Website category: movie
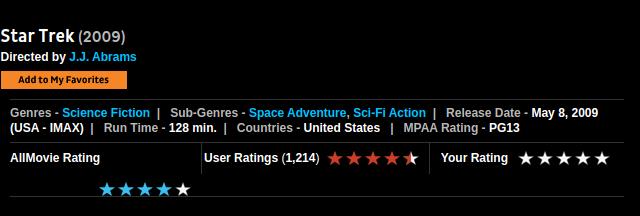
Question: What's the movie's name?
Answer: Star Trek

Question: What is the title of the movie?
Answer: Star Trek

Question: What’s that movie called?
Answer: Star Trek

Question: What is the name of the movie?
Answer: Star Trek

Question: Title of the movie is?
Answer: Star Trek

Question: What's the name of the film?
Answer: Star Trek

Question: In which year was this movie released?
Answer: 2009

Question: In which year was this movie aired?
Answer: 2009

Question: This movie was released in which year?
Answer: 2009

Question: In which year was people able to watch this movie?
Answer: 2009

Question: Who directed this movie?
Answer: J.J. Abrams

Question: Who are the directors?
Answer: J.J. Abrams

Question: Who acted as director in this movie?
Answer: J.J. Abrams

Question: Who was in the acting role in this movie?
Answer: J.J. Abrams

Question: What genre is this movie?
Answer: Science Fiction

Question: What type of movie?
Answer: Science Fiction

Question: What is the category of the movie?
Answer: Science Fiction

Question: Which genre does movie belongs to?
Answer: Science Fiction

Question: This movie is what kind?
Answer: Science Fiction

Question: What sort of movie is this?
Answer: Science Fiction

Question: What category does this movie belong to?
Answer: Science Fiction

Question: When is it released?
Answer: May 8, 2009 (USA - IMAX)

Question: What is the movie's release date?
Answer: May 8, 2009 (USA - IMAX)

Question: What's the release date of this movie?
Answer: May 8, 2009 (USA - IMAX)

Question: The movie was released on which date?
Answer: May 8, 2009 (USA - IMAX)

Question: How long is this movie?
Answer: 128 min.

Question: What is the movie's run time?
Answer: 128 min.

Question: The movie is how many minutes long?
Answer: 128 min.

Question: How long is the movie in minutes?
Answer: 128 min.

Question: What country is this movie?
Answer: United States

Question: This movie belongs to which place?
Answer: United States

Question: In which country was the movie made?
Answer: United States

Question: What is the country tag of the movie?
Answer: United States

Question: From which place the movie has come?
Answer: United States